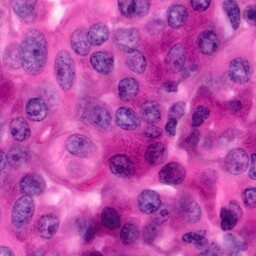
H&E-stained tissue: Pancreatic